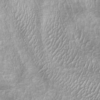
Label: not_dusty